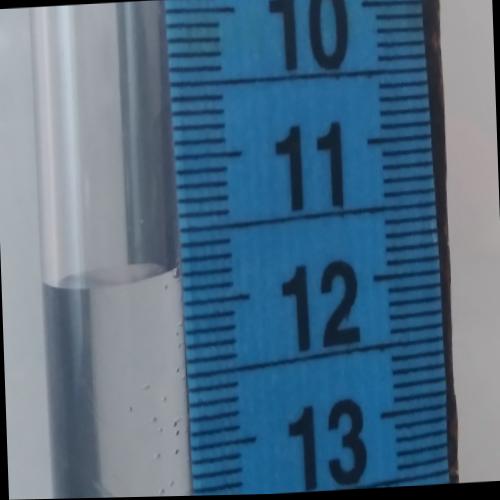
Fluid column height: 11.8 cm